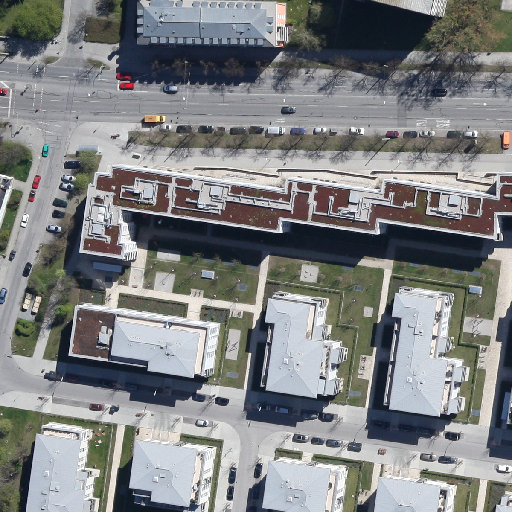
Referring expression: light-duty vehicle driving on the road